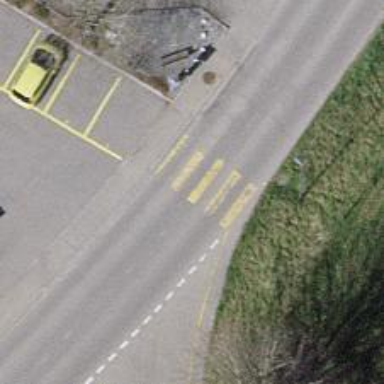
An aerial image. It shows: Zebra crossing on the road.